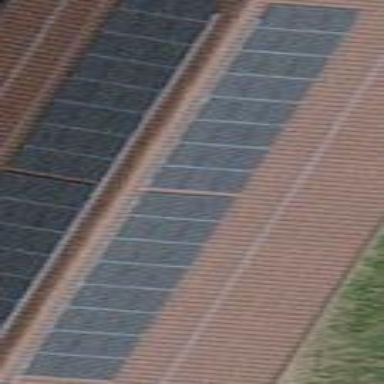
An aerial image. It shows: Solar power generator using photovoltaic method with solar photovoltaic panel types.